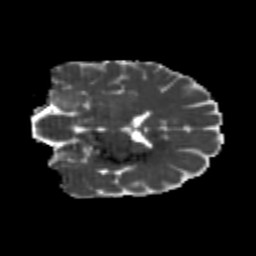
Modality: MD
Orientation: coronal
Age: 23
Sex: male
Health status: healthy
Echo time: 0.074 s